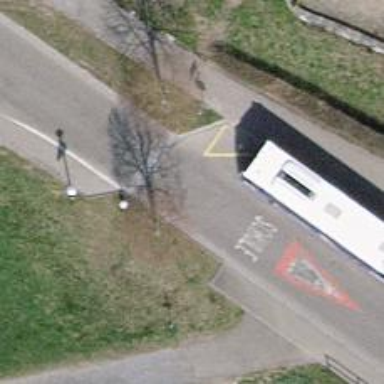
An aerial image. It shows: Public transport stop position.